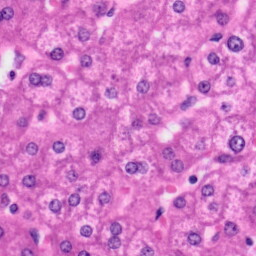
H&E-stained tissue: Liver